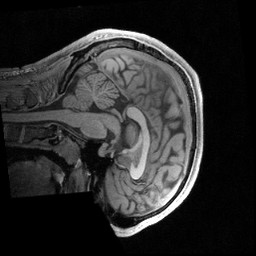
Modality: T1w
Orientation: sagittal
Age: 19
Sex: male
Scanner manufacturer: siemens
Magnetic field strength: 3 T
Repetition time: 2.4 s
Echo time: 0.00231 s